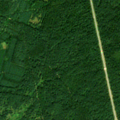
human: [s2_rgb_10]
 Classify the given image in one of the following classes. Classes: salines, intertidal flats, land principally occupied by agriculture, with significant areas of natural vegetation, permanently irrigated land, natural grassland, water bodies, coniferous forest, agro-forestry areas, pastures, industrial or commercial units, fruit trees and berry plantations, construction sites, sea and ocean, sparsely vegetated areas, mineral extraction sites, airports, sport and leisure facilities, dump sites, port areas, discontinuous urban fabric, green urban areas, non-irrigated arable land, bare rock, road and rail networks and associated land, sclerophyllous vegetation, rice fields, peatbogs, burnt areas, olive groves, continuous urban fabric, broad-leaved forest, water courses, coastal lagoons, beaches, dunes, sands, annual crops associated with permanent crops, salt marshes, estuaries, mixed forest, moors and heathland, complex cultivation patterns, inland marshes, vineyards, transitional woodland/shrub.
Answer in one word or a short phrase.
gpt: coniferous forest, mixed forest, transitional woodland/shrub